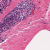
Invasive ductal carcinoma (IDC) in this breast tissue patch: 0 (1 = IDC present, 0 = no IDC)